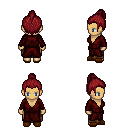
a pixel art fantasy rpg character, female body template, human, tanned skin, red robe, robe skirt, brunette short topknot hairstyle, brown slippers, four views (front, back, left, right), 2x2 character sprite sheet, small pixel art, hard edges, no anti-aliasing